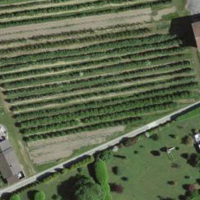
EUNIS habitat code: 52
Species observed at this site:
Cardamine pratensis